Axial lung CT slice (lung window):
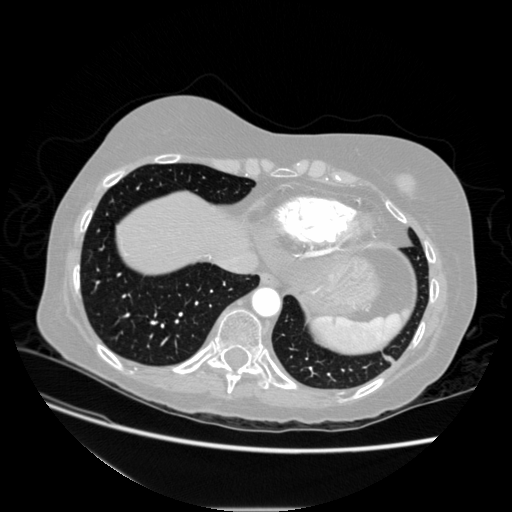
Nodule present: no